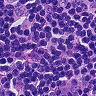
Metastatic tissue present: no